Question: I have a short page which runs a query and I need to display a specific row based on it's value/content, rather than it's row id (as I do not know what order they will be returned in).
Here's my code, which currently works fine, provided I specify the row id, which in this case is row id 2 (but again, this will be an unknown value so I can not use the row id):
'''
Imports System.Data
Imports MySql.Data.MySqlClient
Partial Class test
Inherits System.Web.UI.Page
Protected Sub Page_Load(sender As Object, e As System.EventArgs) Handles Me.Load
Dim strSQL As String = ""
strSQL &= "SELECT id, item_name, lang_en "
strSQL &= "FROM language_file_v2 "
strSQL &= "WHERE item_name = 'SiteLandingPageBodyLoggedIn' OR item_name = 'SiteHomePageMySpecificJobs' OR item_name = 'SiteLandingPageBodyLoggedOut'"
Using conn As New MySqlConnection(ConfigurationManager.ConnectionStrings("customer_support_devConnectionString").ConnectionString)
Using da As New MySqlDataAdapter(strSQL, conn)
Dim dt As New DataTable()
da.Fill(dt)
Dim dv As DataView = dt.AsDataView()
LitSiteLandingPageBody.Text = dv.Table.Rows(2)("lang_en").ToString()
End Using
End Using
End Sub
End Class
'''
This works, but because I do not know what order the results will be returned in I cannot use Rows(2) as it may not be row 2 that I need.
So instead of dv.Table.Rows(2)("lang_en").ToString() I need a way to specifically display the value in SiteLandingPageBodyLoggedOut (and/or the value returned in 'SiteHomePageMySpecificJobs' for example)
eg.
'''
LitSiteLandingPageBody.Text = dv.Table.Rows("SiteLandingPageBodyLoggedOut")("lang_en").ToString()
'''
Or eg.
'''
LitSiteLandingPageBody.Text = dv.Table.Rows(WHERE("item_name")="SiteLandingPageBodyLoggedOut")("lang_en").ToString()
'''
Or similar!
Screen shot attached of how the data looks in the DB.

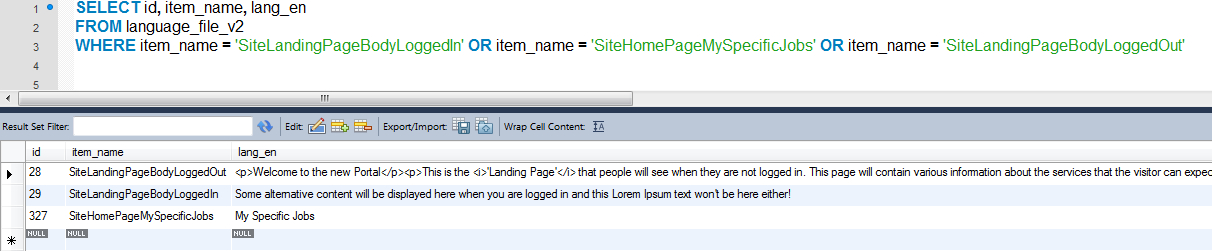
Answer: You can use select function on the datatable to filter the result using the following code
'''
Dim drs = dt.Select("item_name = 'SiteLandingPageBodyLoggedOut'")
If drs.Length > 0 Then
LitSiteLandingPageBody.Text = drs.First()("lang_en").ToString()
End If
'''